Question: I have used <URL>. It works fine. Now I need to one more little customization. When clicking first input, it will show first dropdown calender. Clicking another opens another calender dropdown. All I need now those dropdown won't show together. I mean when first dropdown is open, clicking on second input will open second dropdown as well as . Similarly, when second dropdown is open, clicking on first input will open first calender dropdown and .
>
So, I need to do something like similar:
'''
when date1 is open
close date2 if it is open
when date2 is open
close date1 if it is open
'''
But, as I am new in angular, I don't understand how to do that in angular way. How to do that?
<URL>
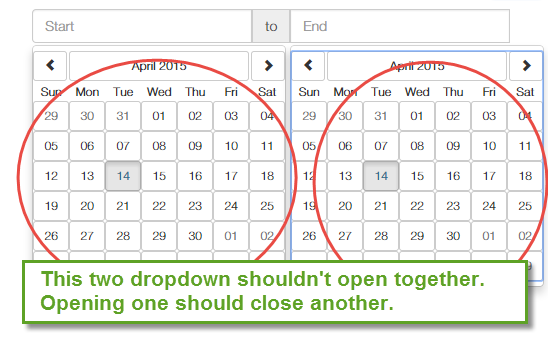
Answer: If you have only 2 datepicker then you can do it like this in place of
'''
$scope.open[date] = true;
'''
put this
'''
if(date=== 'date4'){
$scope.open['date4'] = true;
$scope.open['date5'] = false;
}else{
$scope.open['date4'] = false;
$scope.open['date5'] = true;
}
'''
And if you have multiple datepicker then you can call loop to close them.